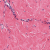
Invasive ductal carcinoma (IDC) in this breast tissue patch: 0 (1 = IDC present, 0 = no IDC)